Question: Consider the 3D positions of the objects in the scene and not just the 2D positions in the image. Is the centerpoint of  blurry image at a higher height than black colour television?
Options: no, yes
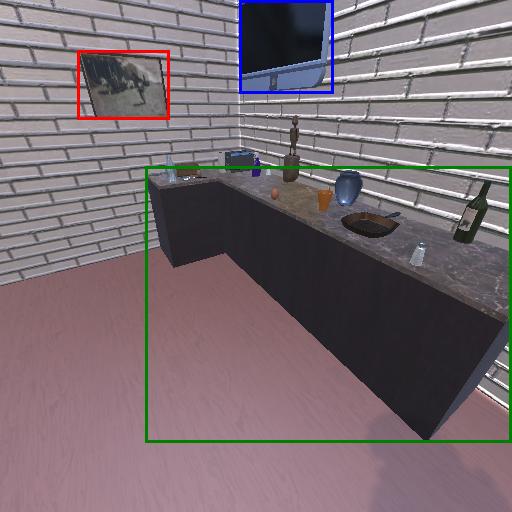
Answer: no